Question: I have problems with the placement of the image and the comment. They are placed in a staggered way. I want them to be placed right next to each other, on a straight horizontal line. You can see the problem on the image below.
<URL>

I tried to add this code:
'''
display:inline-block;
'''
still don't work.
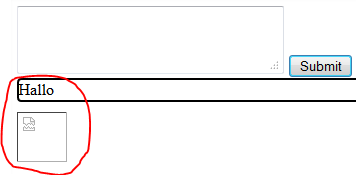
Answer: <URL>
Change your css code with this below code...
'''
.CommentStyle {
border: 2px solid black;
border-radius: 4px;
margin-bottom: 10px;
float: left;
margin-right: 20px;
width: 220px;
height: 30px;
}
.CommentImage {
height: 50px;
width: 50px;
display:block;
}
'''